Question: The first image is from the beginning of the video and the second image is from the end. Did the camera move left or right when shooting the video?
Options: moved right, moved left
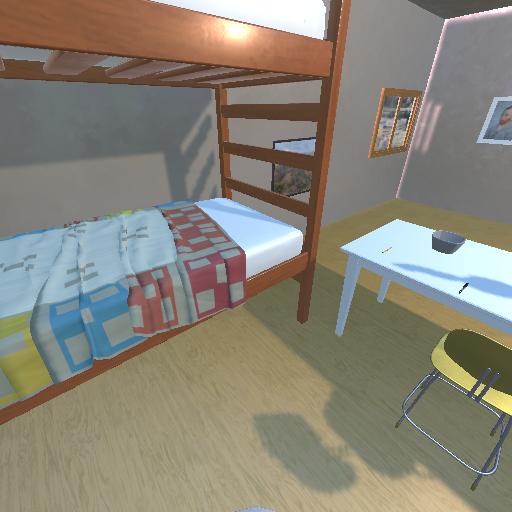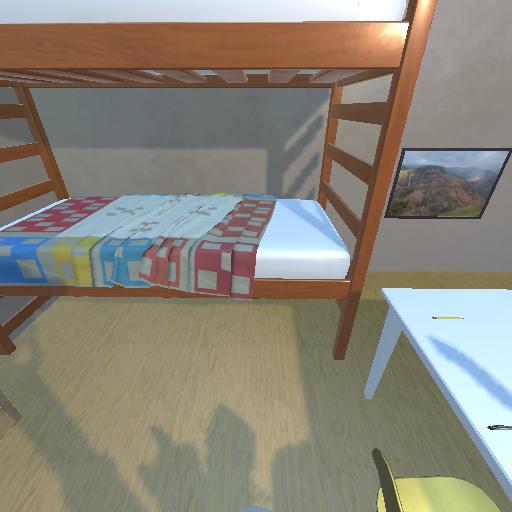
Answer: moved right